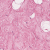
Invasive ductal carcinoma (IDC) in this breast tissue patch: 0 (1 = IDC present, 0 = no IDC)